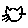
Label: cat